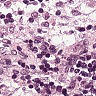
Metastatic tissue present: no